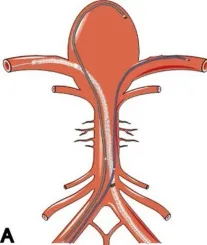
Schematic illustration of flow-diverter stents combined with flow-T stenting-assisted coiling technique. (A) Microcatheter deployed into aneurysms and bilateral posterior cerebral arteries.
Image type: radiology (ct)